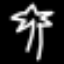
Label: palm tree